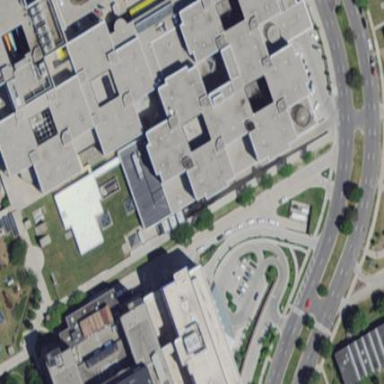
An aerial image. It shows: Hospital building.